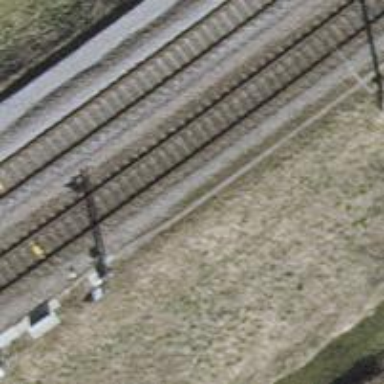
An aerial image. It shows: Single-track electrified railway with contact line.